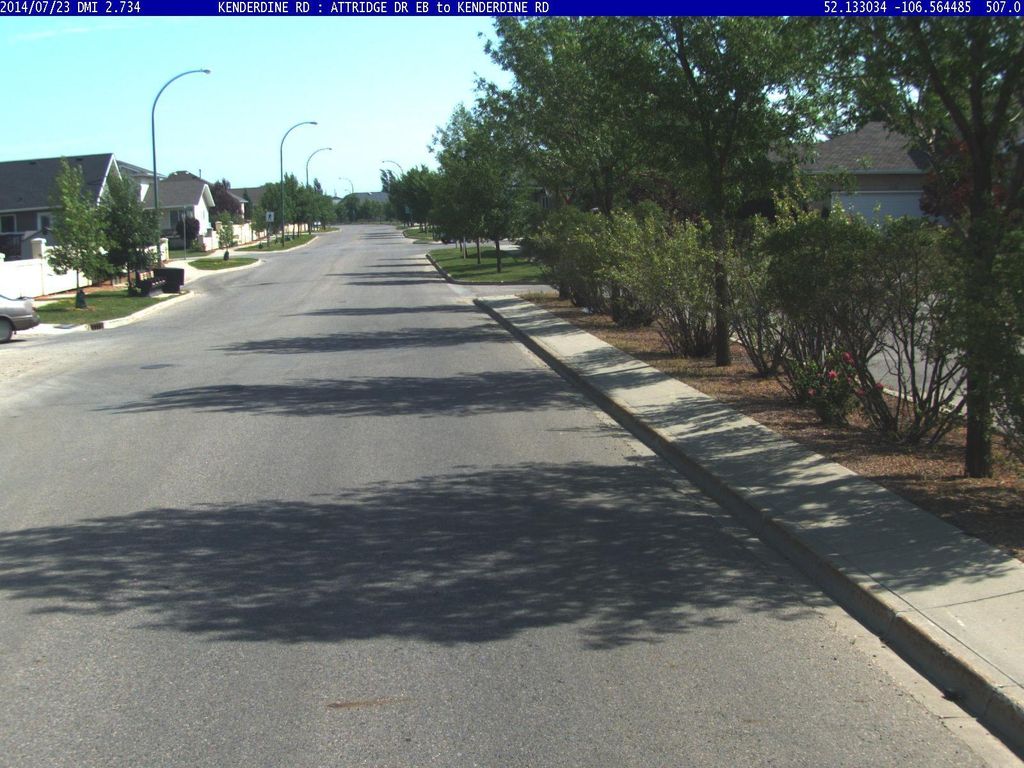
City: saskatoon